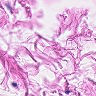
Metastatic tissue present: no